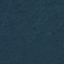
Label: Forest